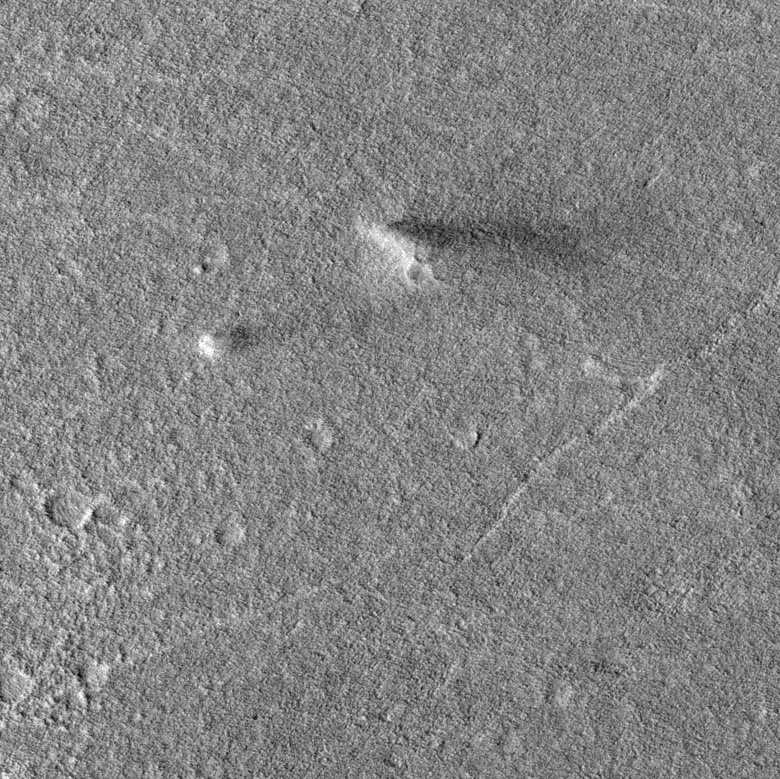
Label: dustdevil, dustdevil